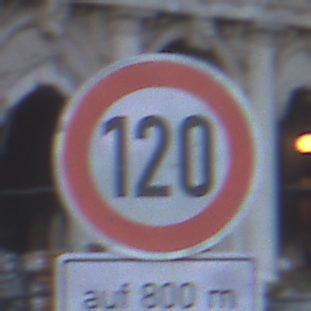
Verkehrszeichen: Geschwindigkeit120
Zusatzzeichen unten: LaengeEinerStrecke5
Umgebung: Outdoor, Urban
Tageszeit: Dawn
Wetter: Clear
Licht: Natural
Jahreszeit: NotSpecified
Kontrast: LowContrast